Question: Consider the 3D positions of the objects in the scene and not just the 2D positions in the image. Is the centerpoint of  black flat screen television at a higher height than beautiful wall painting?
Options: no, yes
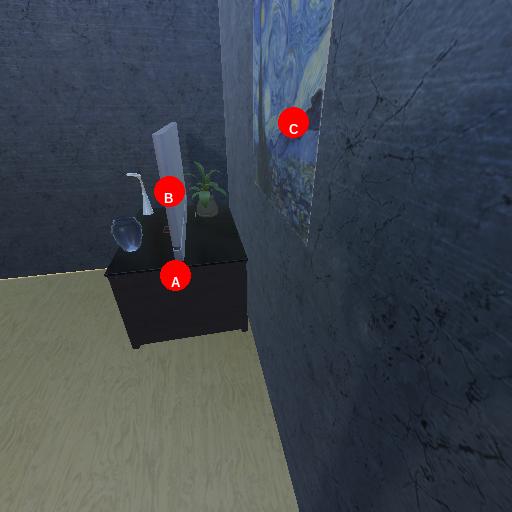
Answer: no